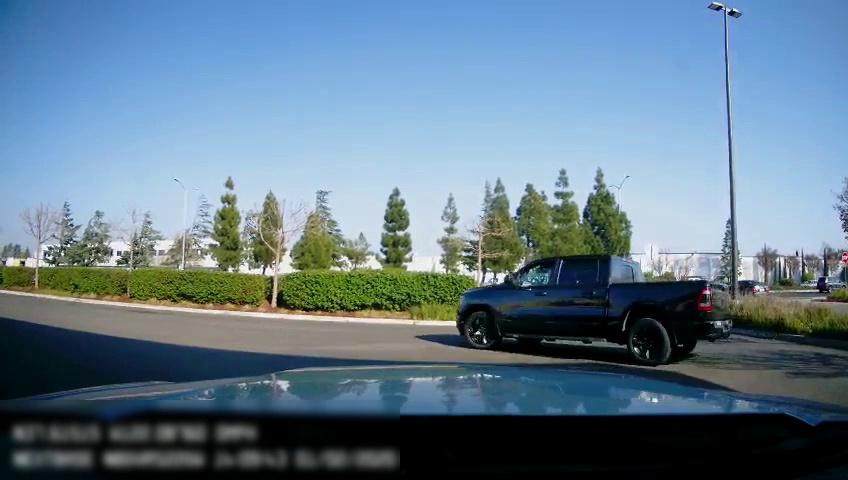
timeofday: Day
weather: Sunny
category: Drivable Space
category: Vehicles | Truck
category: Vehicles | SUV
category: Vehicles | Car
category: Vehicles | Car
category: Traffic | Signs